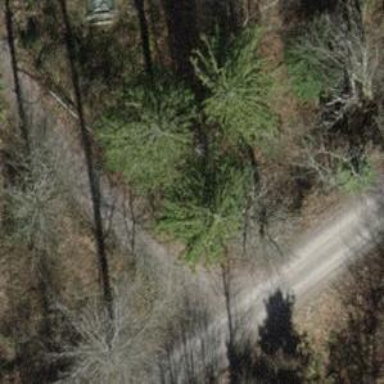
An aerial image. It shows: Driveway with compacted surface.